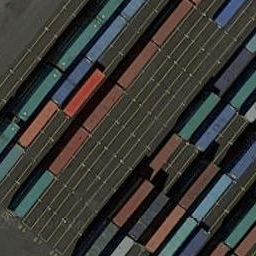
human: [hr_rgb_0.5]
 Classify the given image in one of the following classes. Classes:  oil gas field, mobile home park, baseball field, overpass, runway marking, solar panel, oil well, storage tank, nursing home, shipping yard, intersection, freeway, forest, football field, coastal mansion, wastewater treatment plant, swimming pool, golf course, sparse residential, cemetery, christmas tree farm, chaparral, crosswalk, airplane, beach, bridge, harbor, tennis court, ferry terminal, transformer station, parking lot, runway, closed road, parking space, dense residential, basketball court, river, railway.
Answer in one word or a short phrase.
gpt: shipping yard